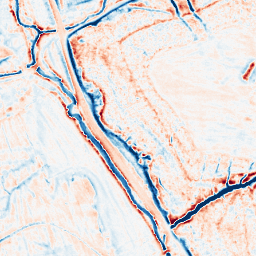
Category: edge_preserving
Decomposition family: anisotropic_diffusion
Decomposition parameters: iterations: 20
kappa: 50
gamma: 0.2
Upsampling method: linear_exact
Upsampling parameters: scale: 8
Upsampling scale: 8